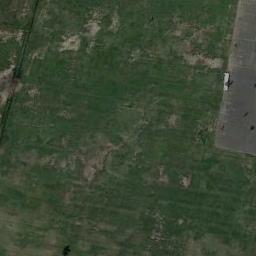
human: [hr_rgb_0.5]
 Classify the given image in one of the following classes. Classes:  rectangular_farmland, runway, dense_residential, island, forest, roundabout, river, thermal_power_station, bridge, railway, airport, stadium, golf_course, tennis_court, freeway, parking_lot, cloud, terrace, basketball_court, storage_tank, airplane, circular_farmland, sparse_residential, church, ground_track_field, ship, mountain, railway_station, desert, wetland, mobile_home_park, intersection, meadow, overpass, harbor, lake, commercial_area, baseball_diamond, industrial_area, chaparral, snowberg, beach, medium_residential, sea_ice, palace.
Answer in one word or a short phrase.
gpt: meadow